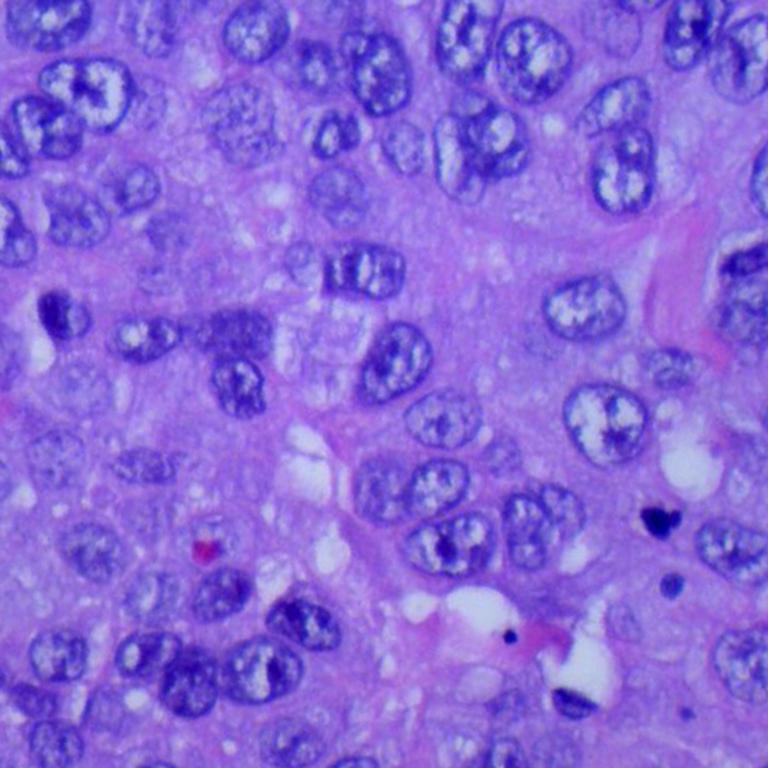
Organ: lung
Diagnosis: squamous carcinomas